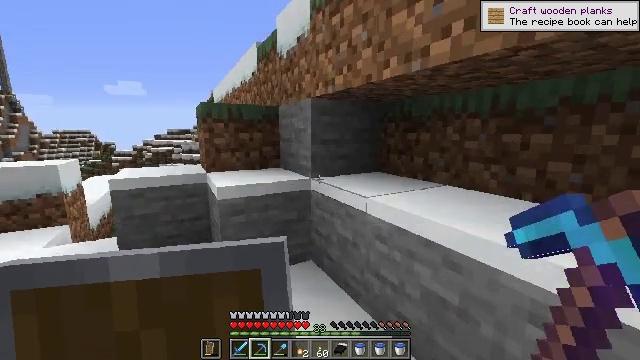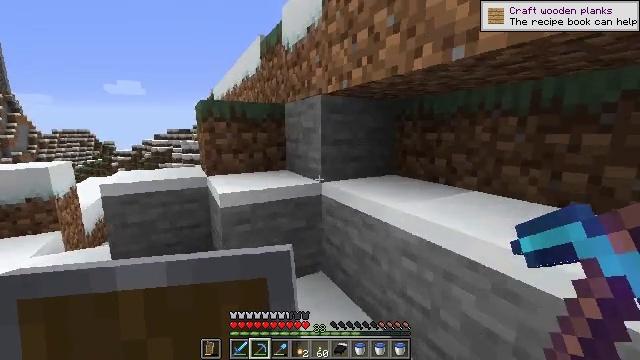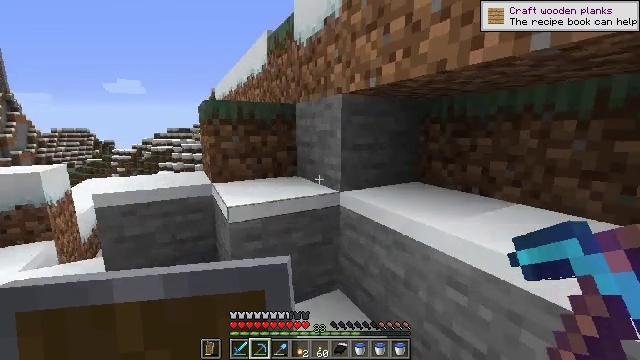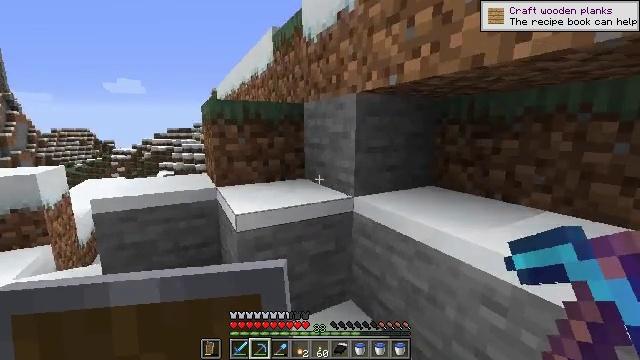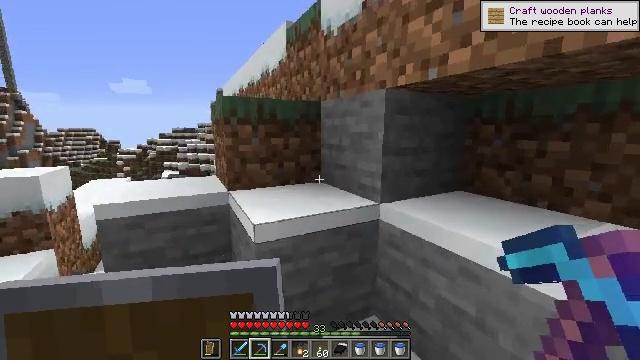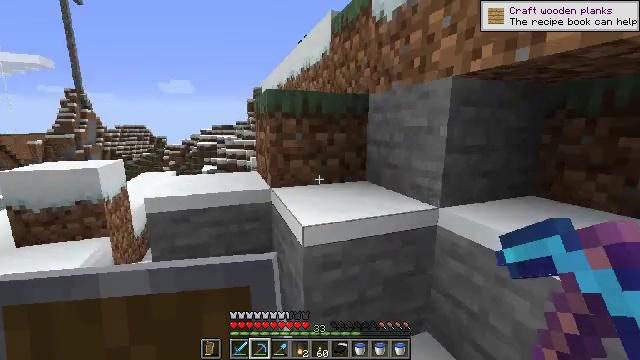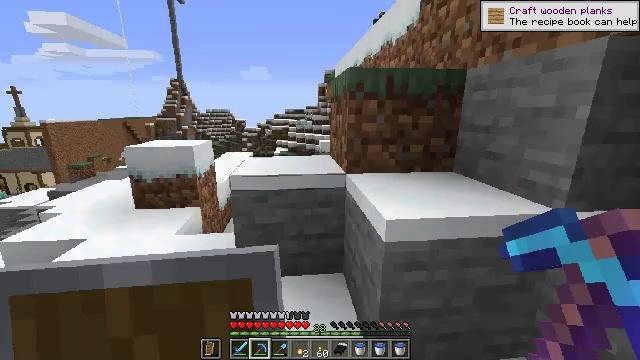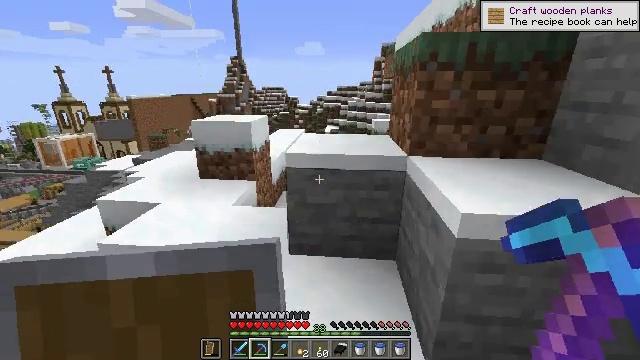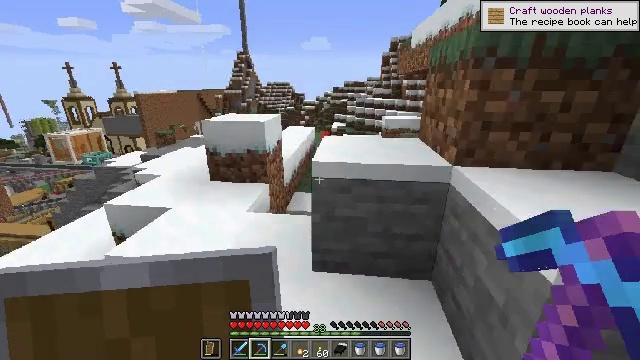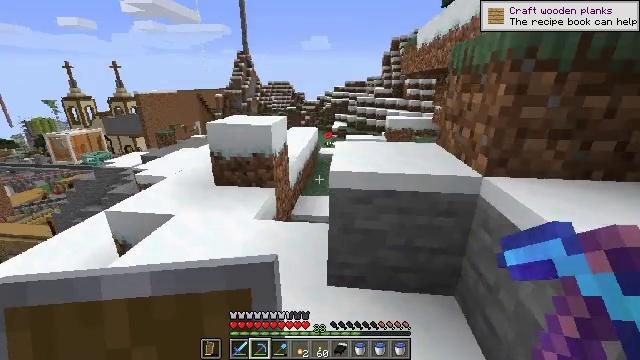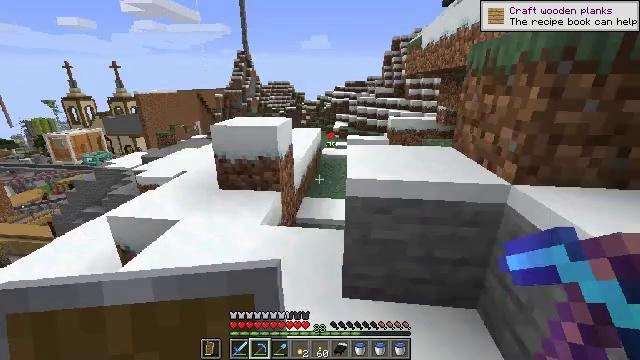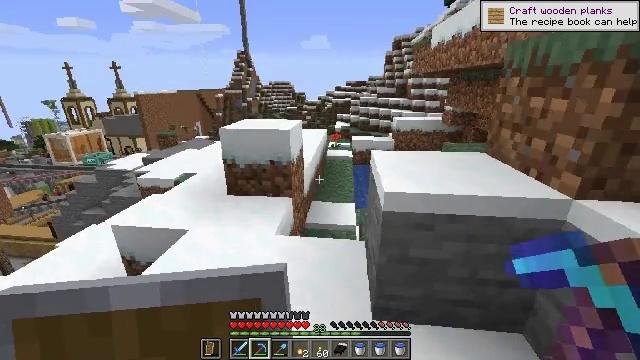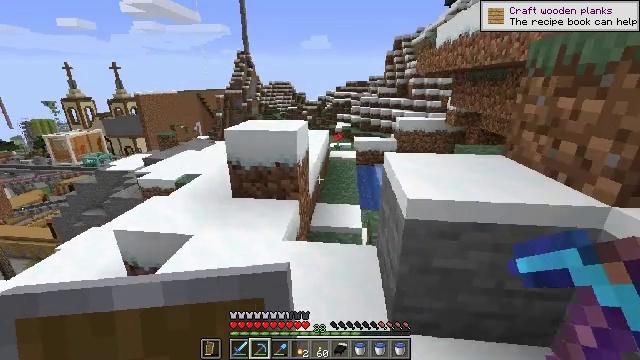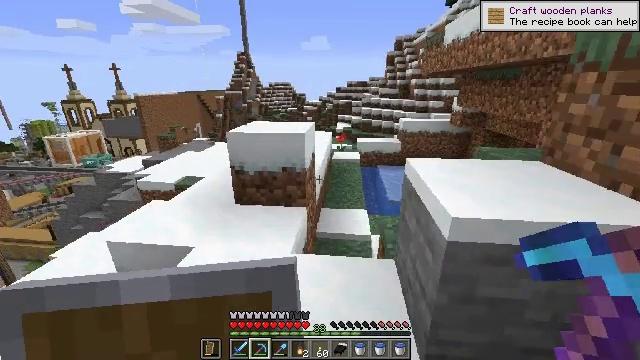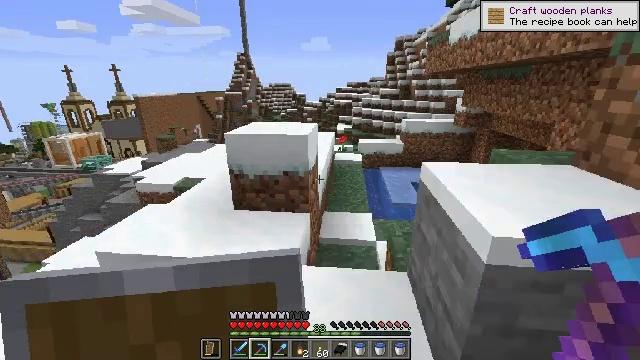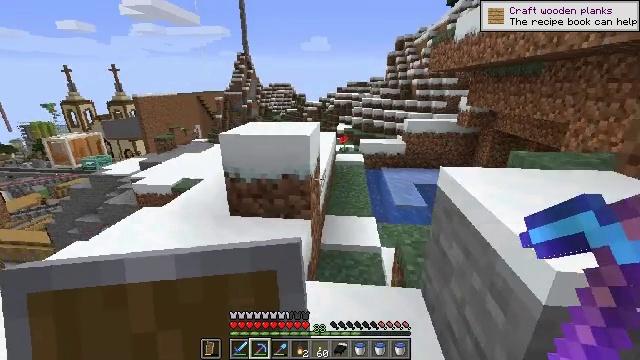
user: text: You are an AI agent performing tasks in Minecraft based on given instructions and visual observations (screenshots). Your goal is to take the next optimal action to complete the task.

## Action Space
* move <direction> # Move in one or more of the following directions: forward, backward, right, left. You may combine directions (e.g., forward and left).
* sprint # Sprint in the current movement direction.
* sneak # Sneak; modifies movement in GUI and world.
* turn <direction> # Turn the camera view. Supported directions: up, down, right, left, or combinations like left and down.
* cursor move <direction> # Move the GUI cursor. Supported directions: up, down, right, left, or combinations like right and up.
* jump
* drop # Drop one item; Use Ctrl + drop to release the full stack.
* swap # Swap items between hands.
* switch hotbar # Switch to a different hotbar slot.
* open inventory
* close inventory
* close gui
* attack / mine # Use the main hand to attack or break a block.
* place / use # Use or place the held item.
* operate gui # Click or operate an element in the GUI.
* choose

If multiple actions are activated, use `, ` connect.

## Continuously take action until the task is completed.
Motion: motion action
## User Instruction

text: Mine the ice block.
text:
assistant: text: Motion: move forward and move left
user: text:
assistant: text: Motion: move forward and move left
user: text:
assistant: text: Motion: move forward and move left
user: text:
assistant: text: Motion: move forward and move left
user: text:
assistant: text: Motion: move forward and move left, turn left
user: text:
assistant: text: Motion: move forward and move left, turn left and down
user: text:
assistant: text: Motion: move forward and move left, turn left and down
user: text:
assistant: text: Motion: move forward and move left, turn left
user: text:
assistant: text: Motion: move forward and move left
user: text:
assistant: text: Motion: move forward and move left
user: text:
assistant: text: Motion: move forward and move left
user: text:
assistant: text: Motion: move forward
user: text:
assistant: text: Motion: move forward
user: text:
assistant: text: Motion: move forward
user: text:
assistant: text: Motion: move forward
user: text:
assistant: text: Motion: move forward
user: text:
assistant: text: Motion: move forward
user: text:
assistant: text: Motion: move forward
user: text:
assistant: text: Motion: move forward and move right
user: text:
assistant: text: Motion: move forward and move right
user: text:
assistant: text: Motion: move forward
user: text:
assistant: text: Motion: move forward
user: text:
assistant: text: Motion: move forward
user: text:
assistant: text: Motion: move forward and move right
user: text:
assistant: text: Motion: move forward and move right
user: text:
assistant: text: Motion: move forward
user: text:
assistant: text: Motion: move forward
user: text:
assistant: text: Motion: move forward
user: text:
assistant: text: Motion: move forward
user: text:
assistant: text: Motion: move forward